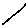
Label: line